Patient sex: F
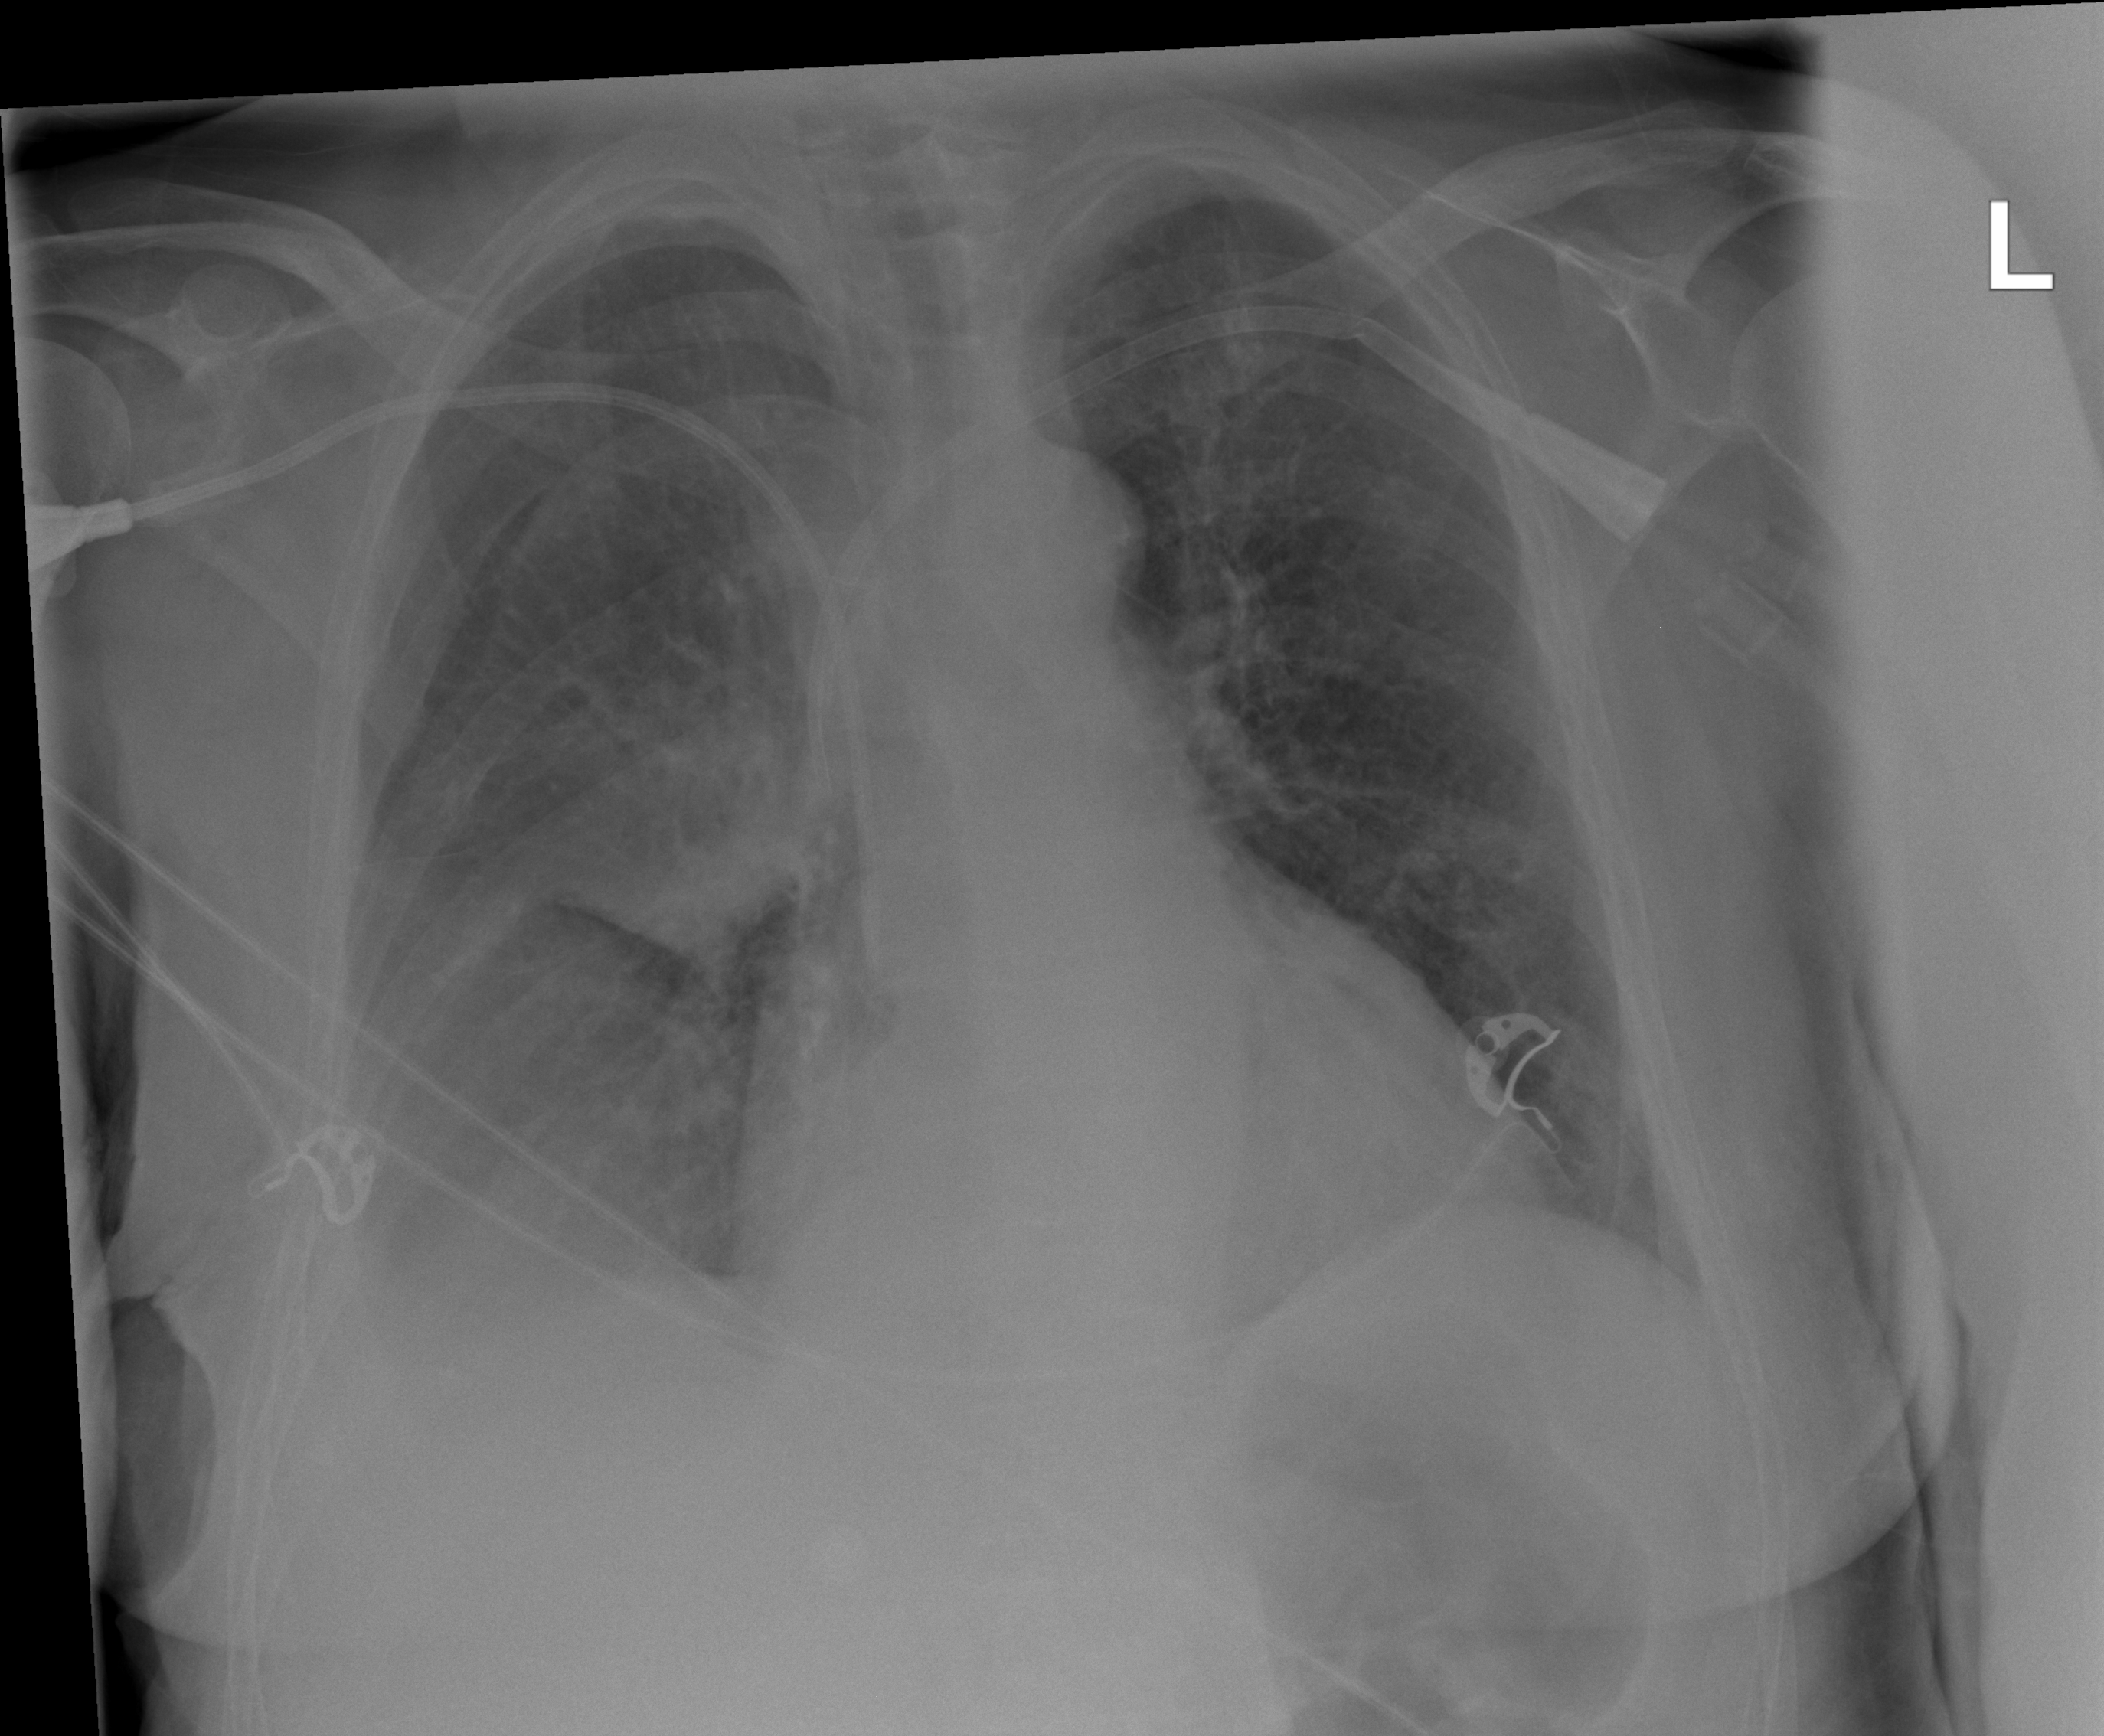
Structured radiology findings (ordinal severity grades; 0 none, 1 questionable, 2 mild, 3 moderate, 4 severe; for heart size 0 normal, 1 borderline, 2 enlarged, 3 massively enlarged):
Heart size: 2
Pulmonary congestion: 2
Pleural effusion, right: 3
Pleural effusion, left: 2
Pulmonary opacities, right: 2
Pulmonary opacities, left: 0
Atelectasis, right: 2
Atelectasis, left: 2